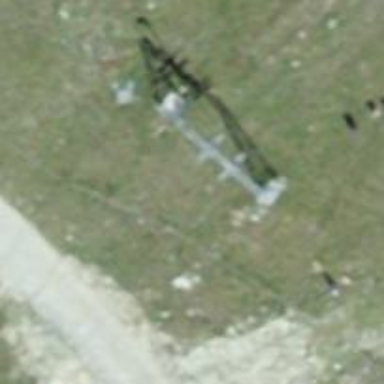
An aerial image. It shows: Pylon used for aerialway.